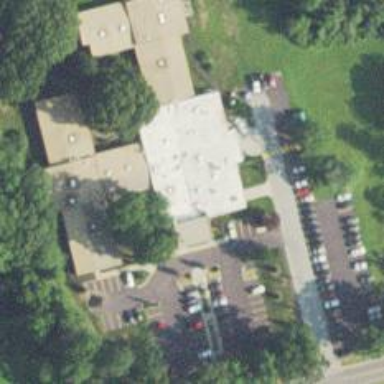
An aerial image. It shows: Nursing home.